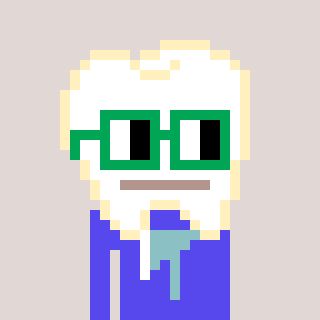
a pixel art character with square green glasses, a tooth-shaped head and a computerblue-colored body on a warm background